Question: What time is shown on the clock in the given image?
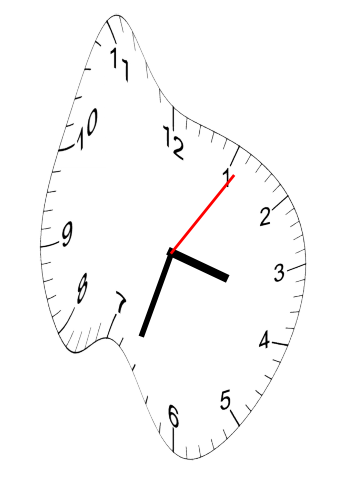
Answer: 03:33:06